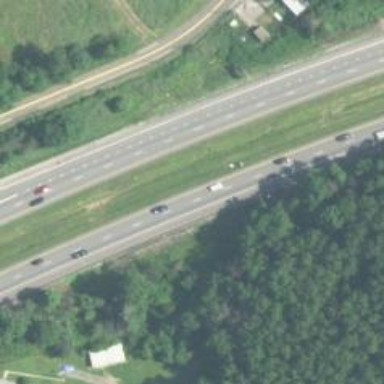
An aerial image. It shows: Rest area on the road.